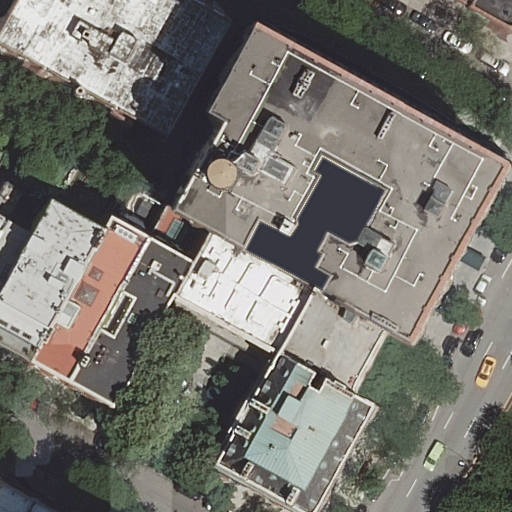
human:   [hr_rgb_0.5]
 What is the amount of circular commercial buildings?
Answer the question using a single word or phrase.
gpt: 0

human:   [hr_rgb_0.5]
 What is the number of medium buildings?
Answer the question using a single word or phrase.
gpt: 3

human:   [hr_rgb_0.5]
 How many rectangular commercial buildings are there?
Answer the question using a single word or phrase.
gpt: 0

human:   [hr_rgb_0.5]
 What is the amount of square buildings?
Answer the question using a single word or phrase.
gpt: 0

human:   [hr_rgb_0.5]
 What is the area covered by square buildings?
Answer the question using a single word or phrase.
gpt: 0m2

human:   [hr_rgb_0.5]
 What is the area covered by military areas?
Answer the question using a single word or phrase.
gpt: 0m2

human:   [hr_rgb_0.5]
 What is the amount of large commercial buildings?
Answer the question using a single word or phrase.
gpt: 0

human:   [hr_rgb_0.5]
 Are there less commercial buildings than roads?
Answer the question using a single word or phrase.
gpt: yes

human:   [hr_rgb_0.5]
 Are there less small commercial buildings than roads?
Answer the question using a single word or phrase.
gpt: yes

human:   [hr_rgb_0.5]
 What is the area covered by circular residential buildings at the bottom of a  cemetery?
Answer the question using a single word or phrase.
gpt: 0m2

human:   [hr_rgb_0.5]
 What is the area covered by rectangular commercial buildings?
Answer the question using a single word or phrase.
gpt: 0m2

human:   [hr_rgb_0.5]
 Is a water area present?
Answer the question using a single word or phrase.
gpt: no

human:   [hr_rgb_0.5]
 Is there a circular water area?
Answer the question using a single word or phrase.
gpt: no

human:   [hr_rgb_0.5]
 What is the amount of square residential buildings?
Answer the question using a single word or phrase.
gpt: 0

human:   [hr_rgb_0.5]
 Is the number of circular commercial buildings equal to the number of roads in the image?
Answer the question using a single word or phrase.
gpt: no

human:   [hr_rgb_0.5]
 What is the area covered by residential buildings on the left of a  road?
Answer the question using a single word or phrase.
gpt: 3228m2

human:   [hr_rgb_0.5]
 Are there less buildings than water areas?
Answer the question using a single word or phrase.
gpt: no

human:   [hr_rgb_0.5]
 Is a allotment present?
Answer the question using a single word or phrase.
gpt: no

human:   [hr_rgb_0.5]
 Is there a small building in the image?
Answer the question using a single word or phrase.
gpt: yes

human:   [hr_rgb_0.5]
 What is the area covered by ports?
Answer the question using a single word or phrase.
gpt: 0m2

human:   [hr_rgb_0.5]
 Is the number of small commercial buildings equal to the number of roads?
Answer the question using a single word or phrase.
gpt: no

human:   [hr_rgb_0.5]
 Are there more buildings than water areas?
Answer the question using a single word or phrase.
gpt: yes

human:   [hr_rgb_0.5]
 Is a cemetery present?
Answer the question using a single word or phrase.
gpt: no

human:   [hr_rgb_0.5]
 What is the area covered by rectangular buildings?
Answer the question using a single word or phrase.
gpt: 1267m2

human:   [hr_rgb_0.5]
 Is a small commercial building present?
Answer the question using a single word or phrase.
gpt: no

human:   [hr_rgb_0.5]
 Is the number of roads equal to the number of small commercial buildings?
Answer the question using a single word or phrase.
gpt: no

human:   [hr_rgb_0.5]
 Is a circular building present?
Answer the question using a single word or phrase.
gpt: no

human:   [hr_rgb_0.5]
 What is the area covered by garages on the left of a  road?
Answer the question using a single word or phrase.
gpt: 0m2

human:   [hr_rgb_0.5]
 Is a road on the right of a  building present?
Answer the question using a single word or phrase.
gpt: yes

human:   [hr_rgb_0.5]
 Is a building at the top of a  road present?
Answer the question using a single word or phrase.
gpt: yes

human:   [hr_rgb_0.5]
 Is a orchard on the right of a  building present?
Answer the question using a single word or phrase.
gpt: no

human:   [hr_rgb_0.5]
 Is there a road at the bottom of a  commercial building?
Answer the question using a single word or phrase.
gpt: no

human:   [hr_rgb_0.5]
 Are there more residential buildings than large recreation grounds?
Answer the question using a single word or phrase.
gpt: yes

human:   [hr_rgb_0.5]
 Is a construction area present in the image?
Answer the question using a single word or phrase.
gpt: no

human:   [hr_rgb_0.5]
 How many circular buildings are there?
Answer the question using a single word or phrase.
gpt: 0

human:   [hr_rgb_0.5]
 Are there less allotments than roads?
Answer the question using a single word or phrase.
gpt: yes